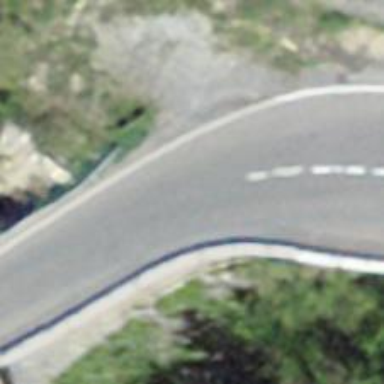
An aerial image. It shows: Asphalt surface bridge over abandoned railway. The road is of secondary importance.